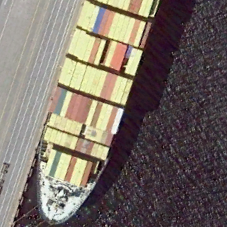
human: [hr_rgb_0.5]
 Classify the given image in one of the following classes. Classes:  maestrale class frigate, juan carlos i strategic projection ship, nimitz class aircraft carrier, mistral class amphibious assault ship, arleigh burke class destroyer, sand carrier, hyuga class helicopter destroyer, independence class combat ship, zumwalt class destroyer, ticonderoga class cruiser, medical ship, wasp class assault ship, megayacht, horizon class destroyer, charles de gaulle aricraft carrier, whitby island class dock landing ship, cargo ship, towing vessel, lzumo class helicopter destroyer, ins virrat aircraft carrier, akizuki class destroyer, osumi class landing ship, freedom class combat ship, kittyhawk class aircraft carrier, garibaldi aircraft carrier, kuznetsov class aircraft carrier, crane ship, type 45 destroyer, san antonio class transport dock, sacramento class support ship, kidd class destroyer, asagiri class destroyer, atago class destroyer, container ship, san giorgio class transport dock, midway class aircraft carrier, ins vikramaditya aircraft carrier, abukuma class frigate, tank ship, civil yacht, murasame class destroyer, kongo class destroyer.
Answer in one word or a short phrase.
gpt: Container ship